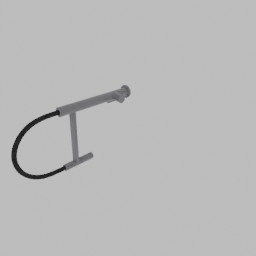
Label: appliances